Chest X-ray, PA view. Patient: 36 years old, sex F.
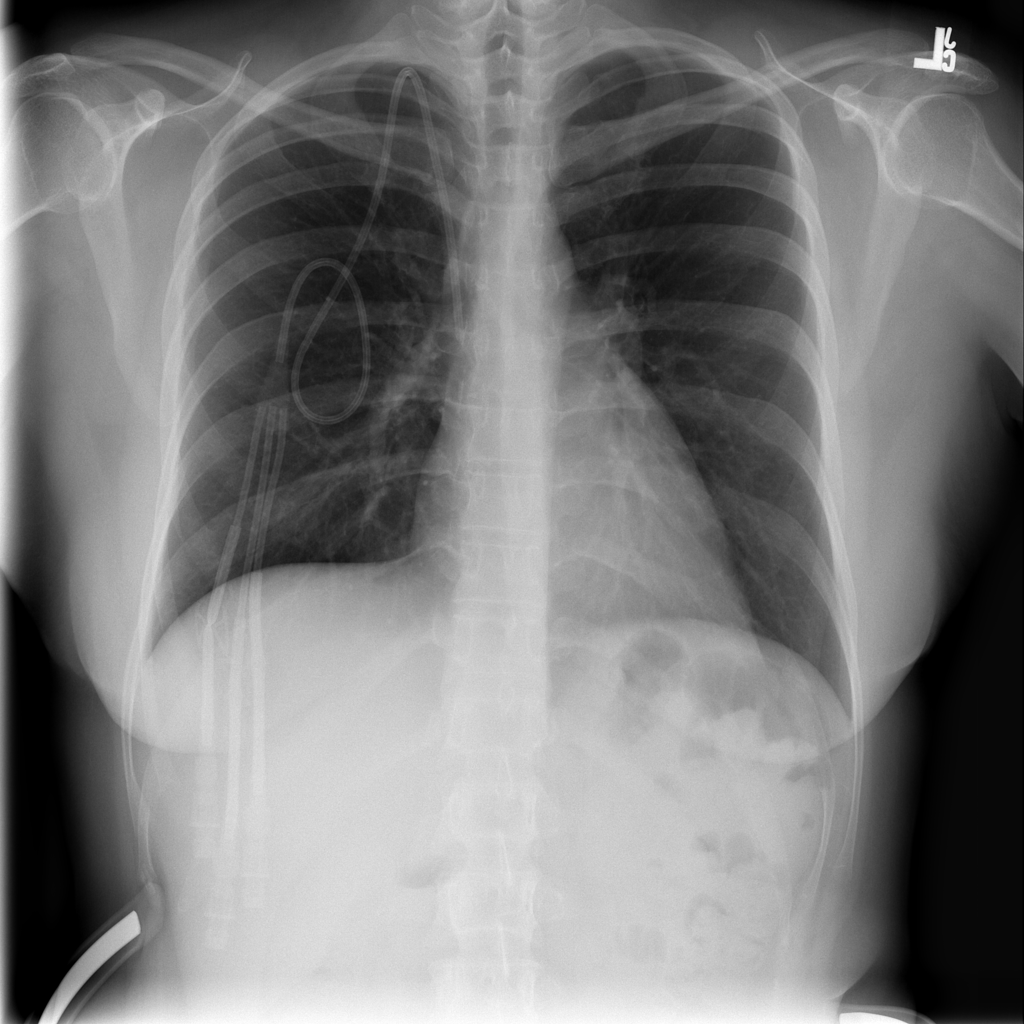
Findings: No Finding